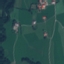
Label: Pasture